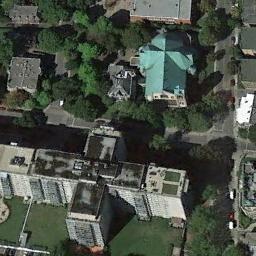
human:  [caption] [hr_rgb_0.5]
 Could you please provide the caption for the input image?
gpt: This is a church  There are many trees and grass around it .

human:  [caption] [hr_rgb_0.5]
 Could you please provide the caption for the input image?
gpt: The green church with a cross-shaped sloping roof is surrounded by some trees .

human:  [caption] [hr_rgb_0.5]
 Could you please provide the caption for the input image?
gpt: A church with a cyan roof, The main house of the church has a cross-shaped roof, And there are several buildings and roads and trees and lawns around the church .

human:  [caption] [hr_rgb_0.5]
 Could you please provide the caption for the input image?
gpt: The blue church is surrounded by some buildings and trees .

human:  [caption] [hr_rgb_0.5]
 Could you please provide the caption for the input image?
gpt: There are a lot of trees near the church .